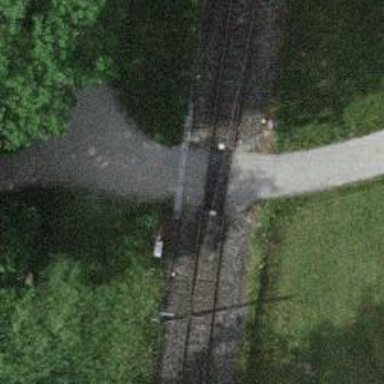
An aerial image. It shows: Railway crossing.